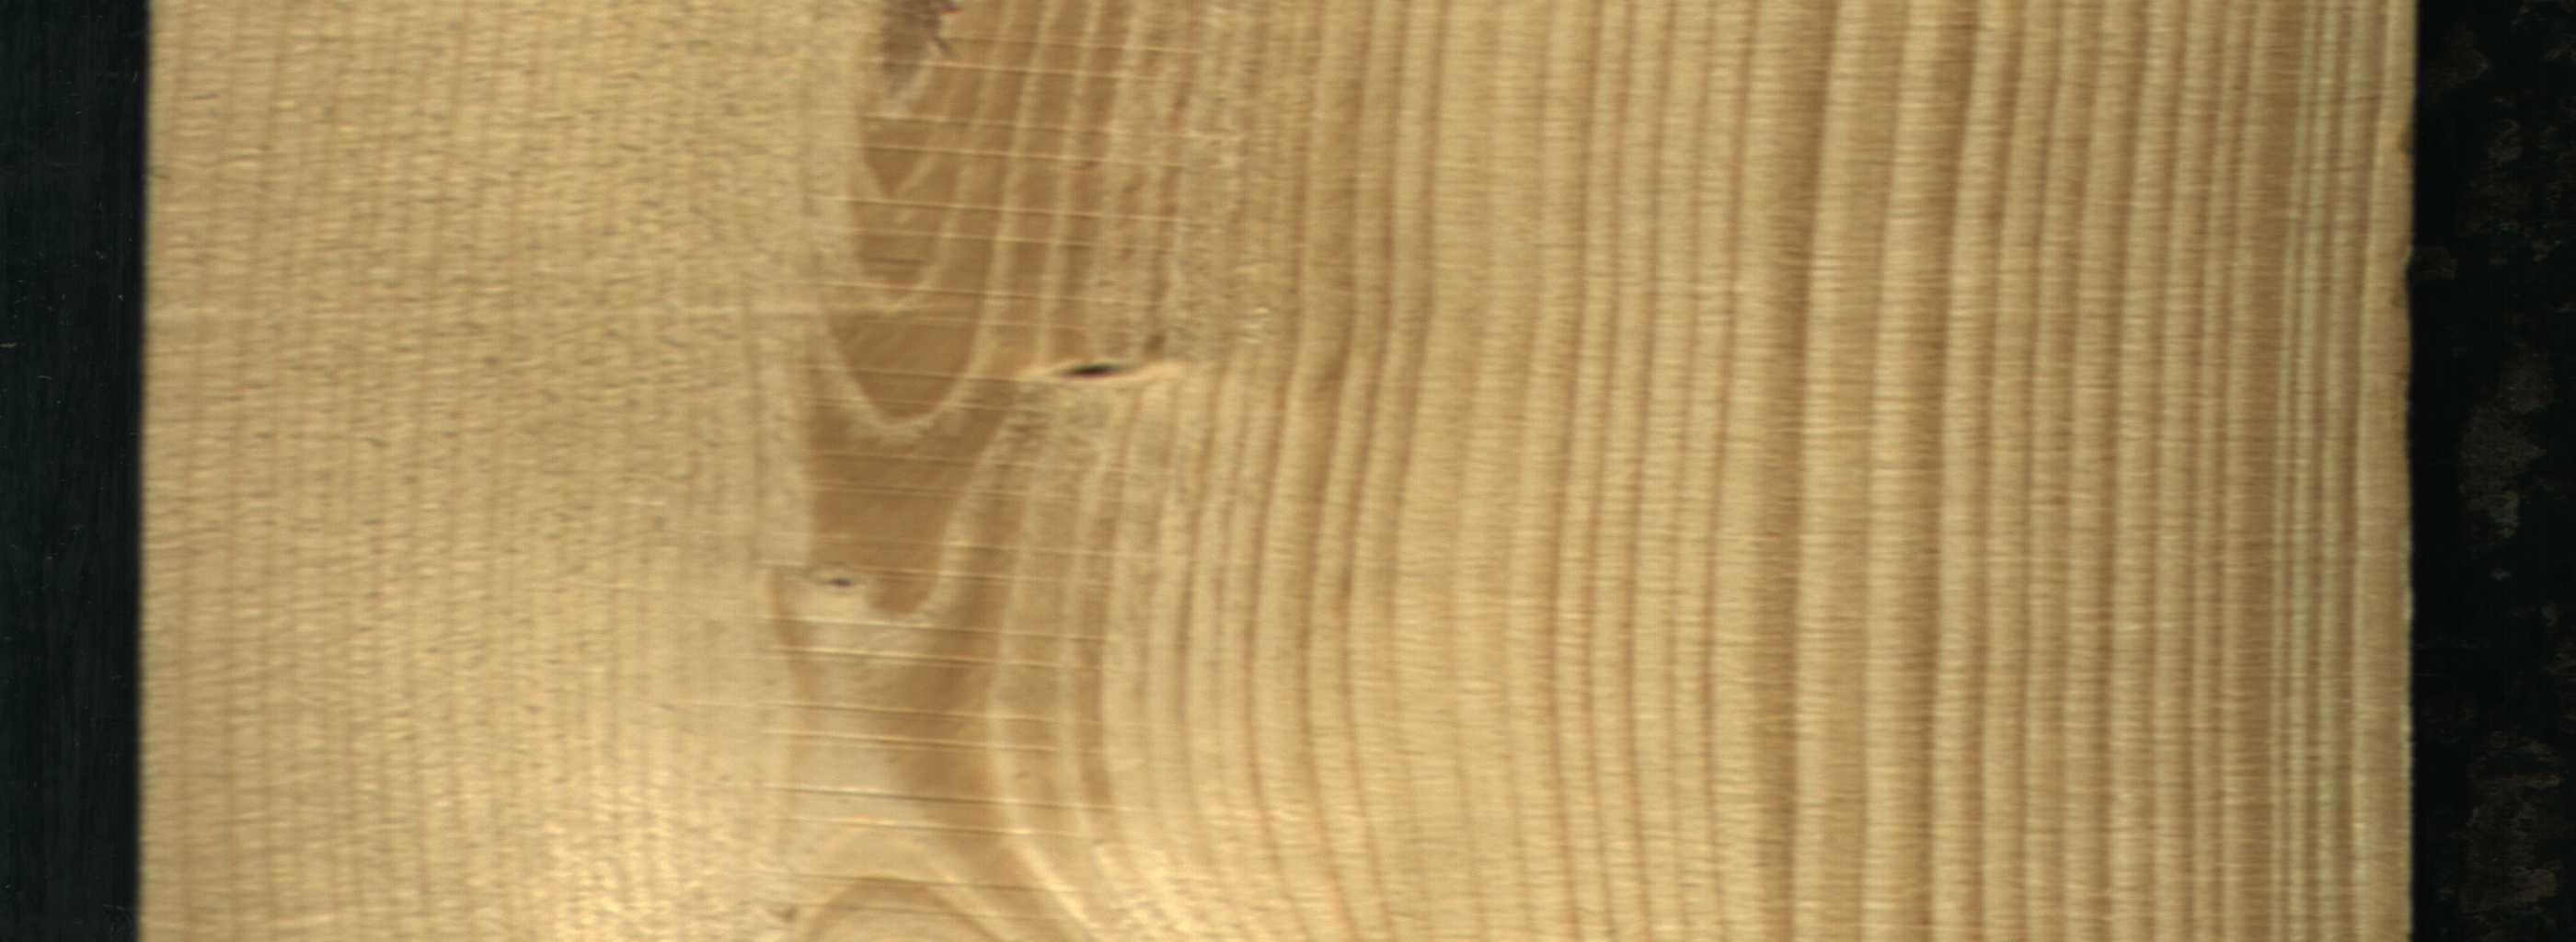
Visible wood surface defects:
Marrow
Live_Knot